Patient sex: F
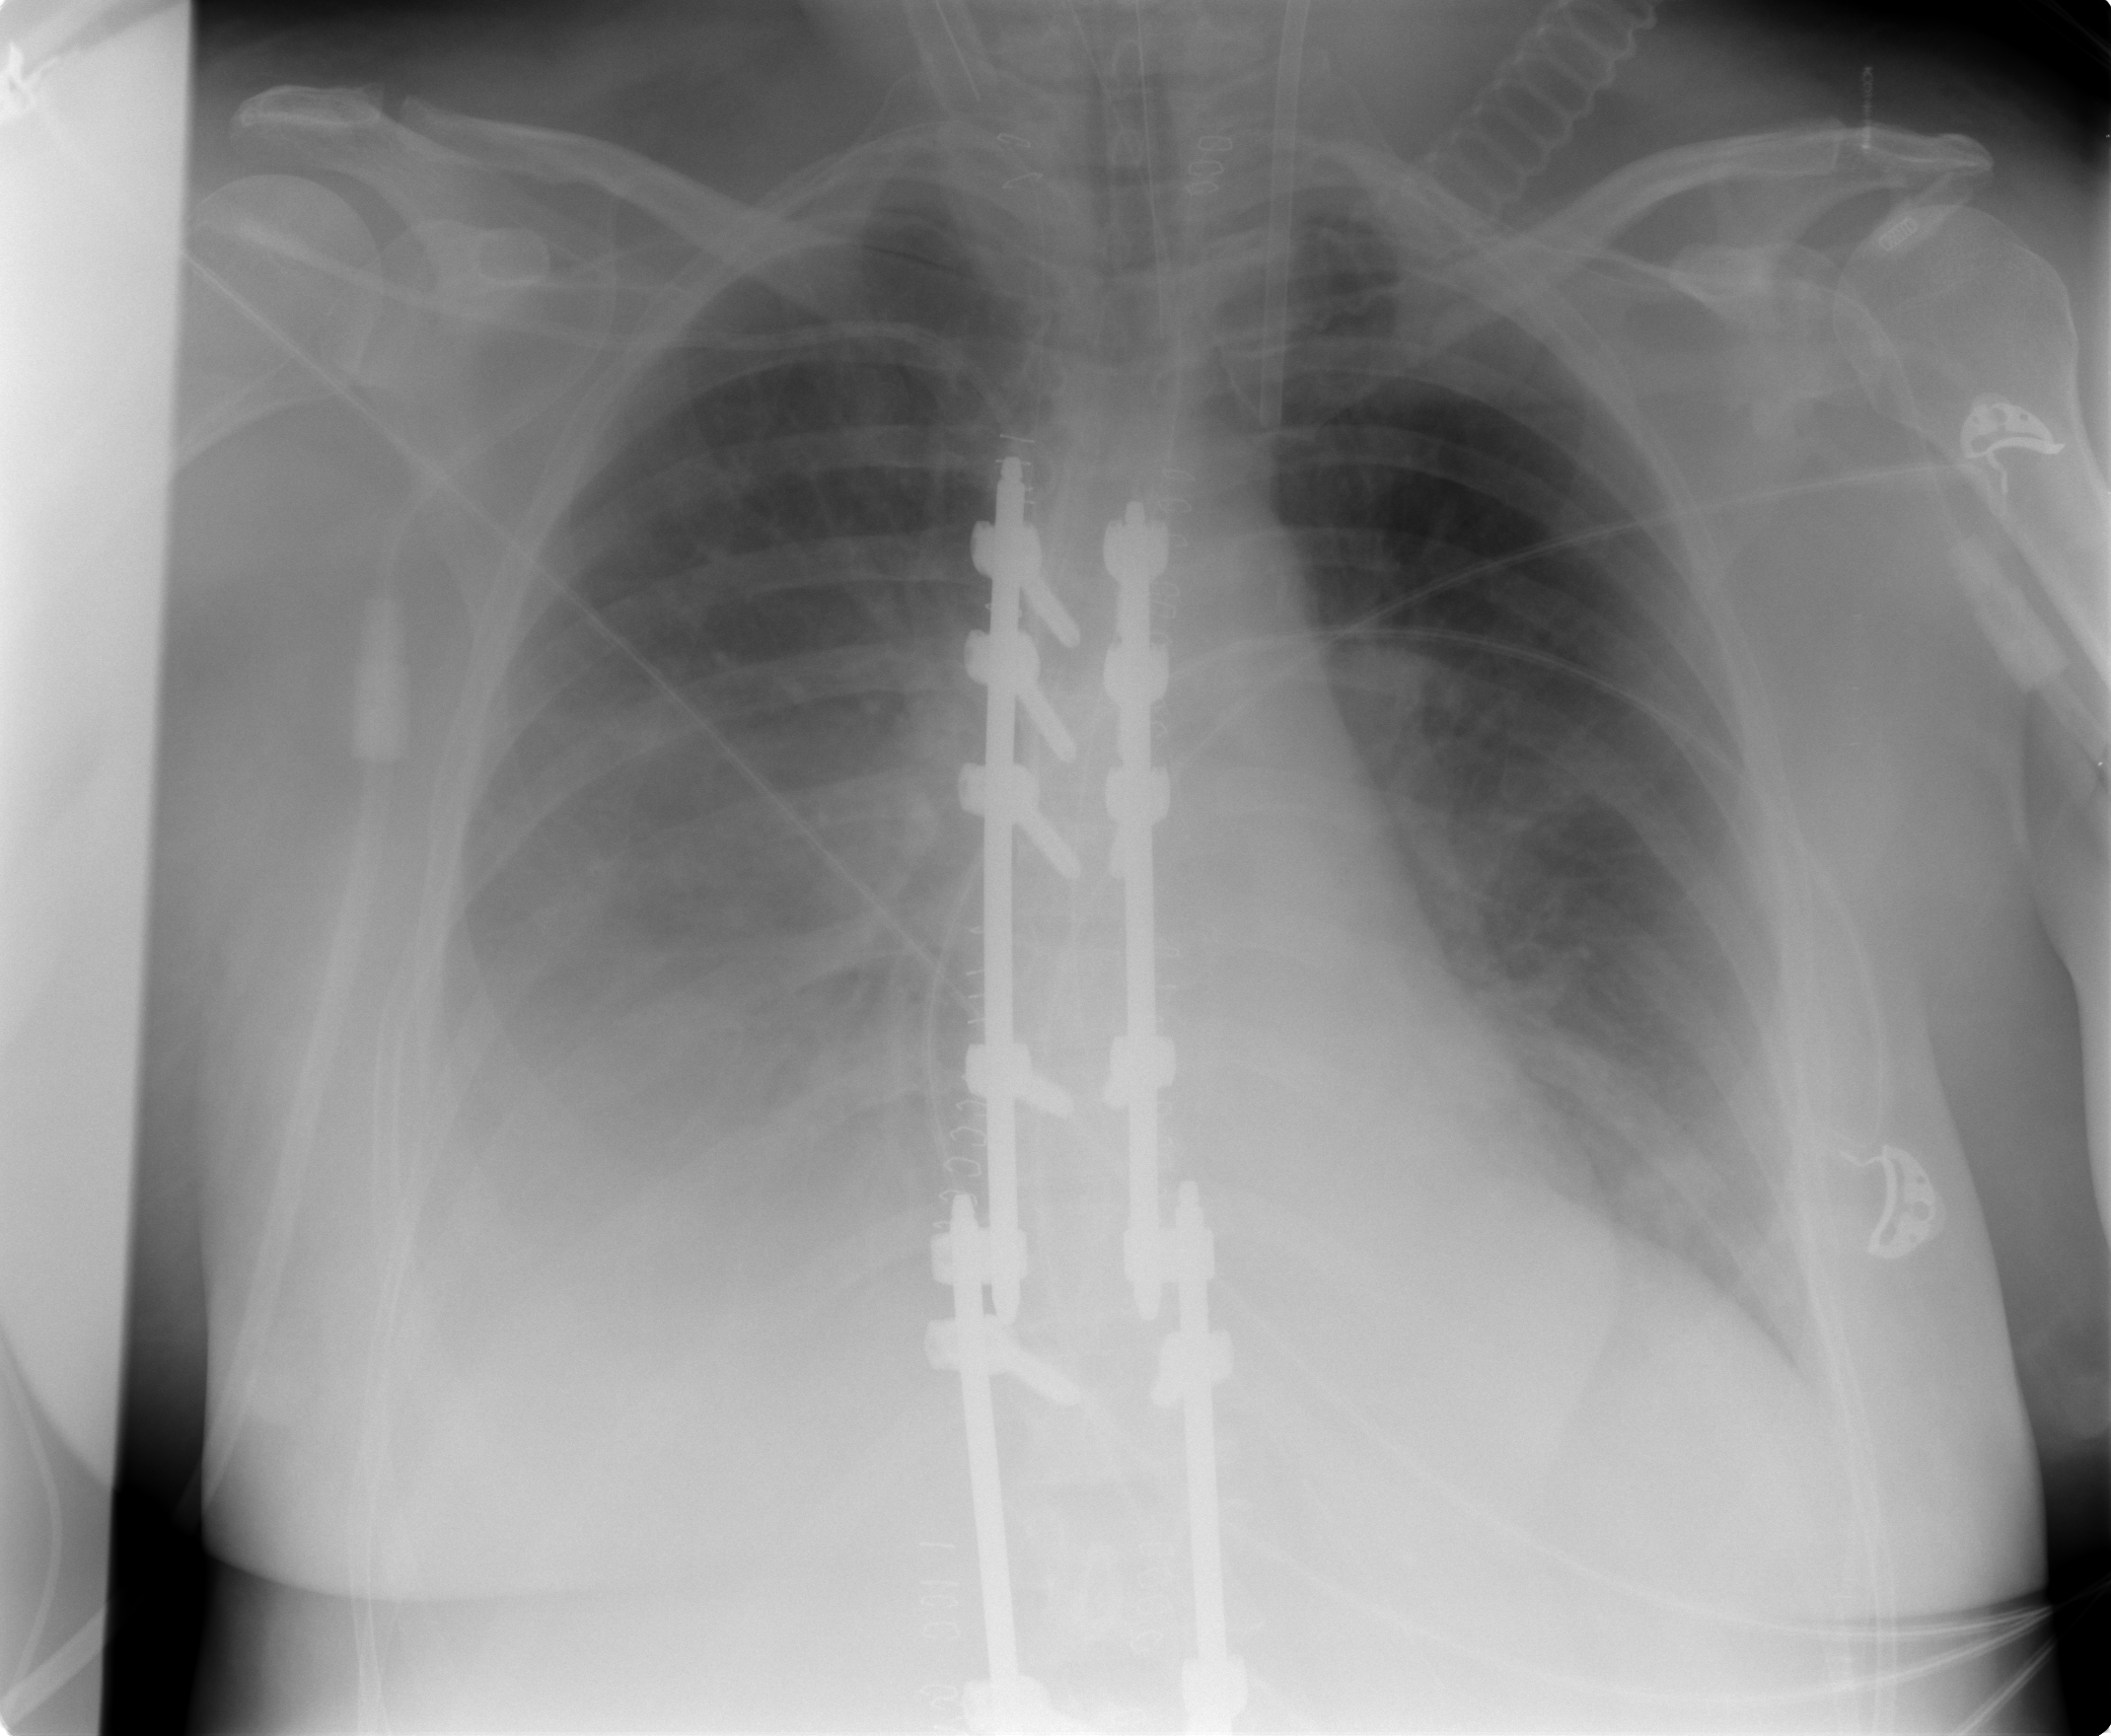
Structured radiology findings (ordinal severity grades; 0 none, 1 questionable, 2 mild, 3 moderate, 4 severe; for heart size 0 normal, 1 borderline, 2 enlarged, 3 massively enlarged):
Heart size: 0
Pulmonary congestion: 2
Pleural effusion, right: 3
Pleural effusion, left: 1
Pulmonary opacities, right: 0
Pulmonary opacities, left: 1
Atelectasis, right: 3
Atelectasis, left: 2